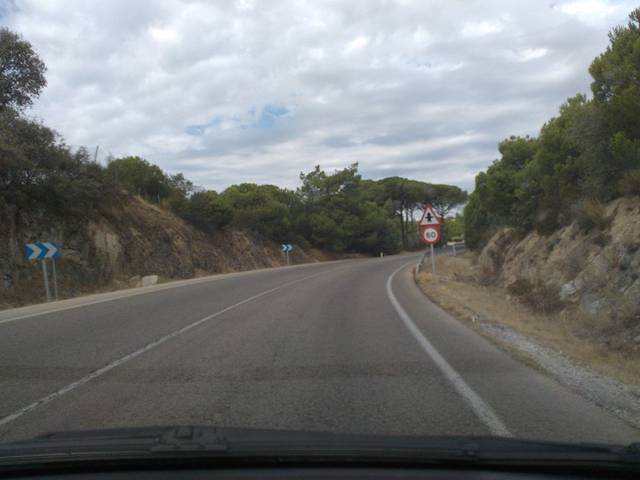
Region: Spain
Coordinates: 40.582, -3.968